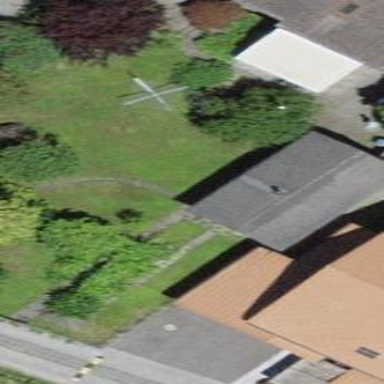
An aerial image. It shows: Shed building.